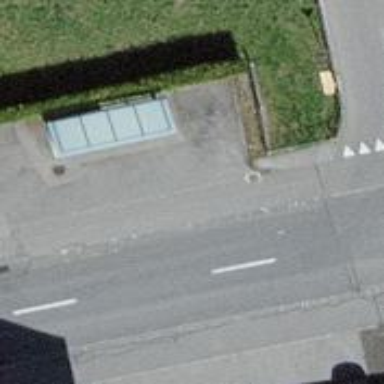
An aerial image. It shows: Bus stop with sheltered platform for public transport.